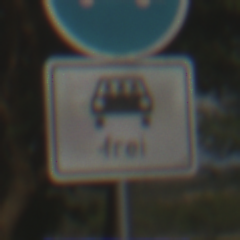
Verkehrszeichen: MehrfachbesetzePersonenkraftwagenFrei
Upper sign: Busssonderstreifen
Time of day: MorningAfternoon
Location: Outdoor (Nature)
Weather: PartlyCloudy
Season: NotSpecified
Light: Natural